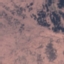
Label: HerbaceousVegetation